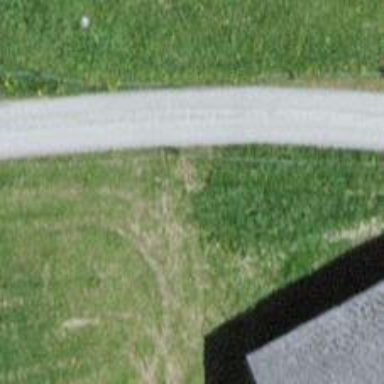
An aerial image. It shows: Asphalt service road with grade 1 tracktype.